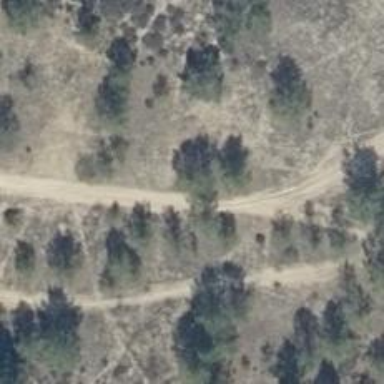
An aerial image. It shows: Sandy path.